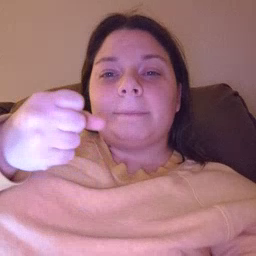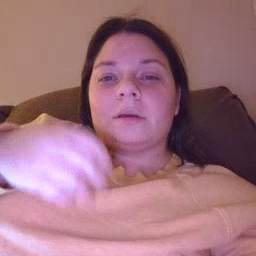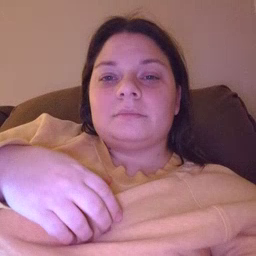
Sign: milk